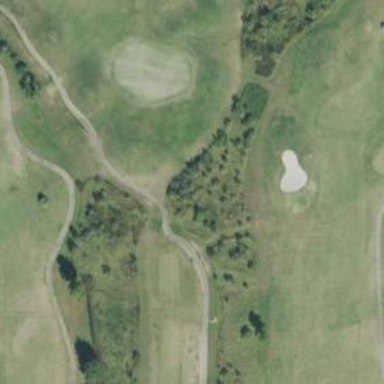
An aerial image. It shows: Pathway for golfing.